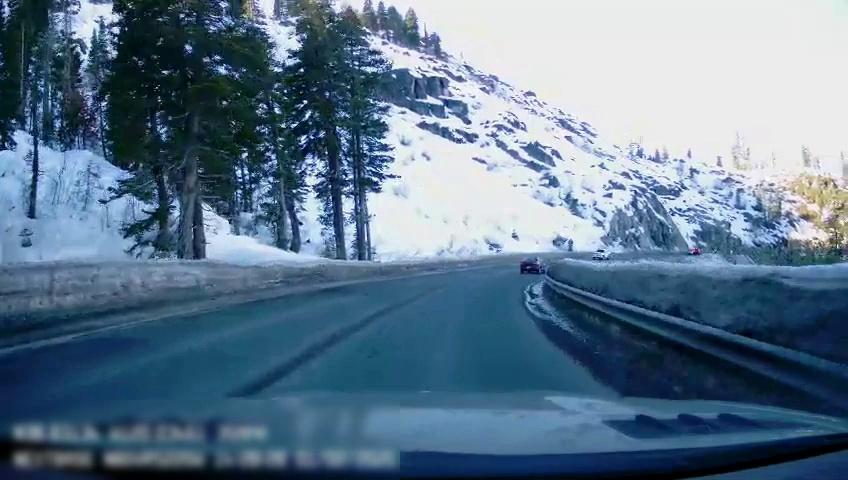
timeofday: Day
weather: Sunny
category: Drivable Space
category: Vehicles | SUV
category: Vehicles | Car
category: Lanes | Opposite Lane
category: Lanes | Opposite Lane
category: Lanes | Current Lane